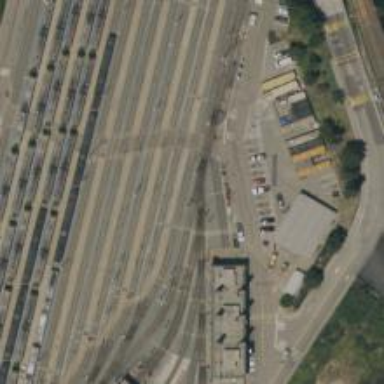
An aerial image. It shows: Light rail yard with electrified contact lines.